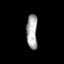
Tissue: skin
Cell type: Others
Senescence score: 0.7602
Nuclear area (px): 376
Mean DAPI intensity: 165.332